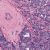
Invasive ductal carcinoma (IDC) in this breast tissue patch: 1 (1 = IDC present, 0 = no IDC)